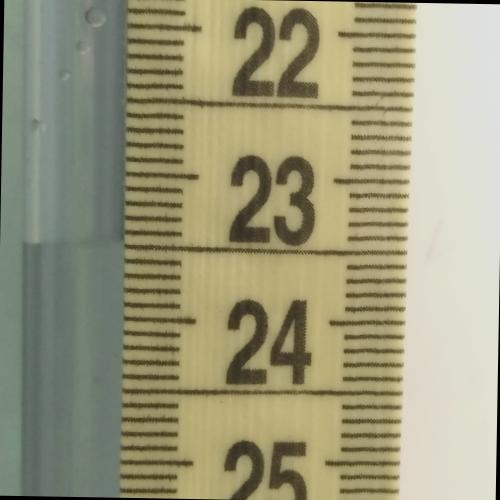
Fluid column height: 23.5 cm